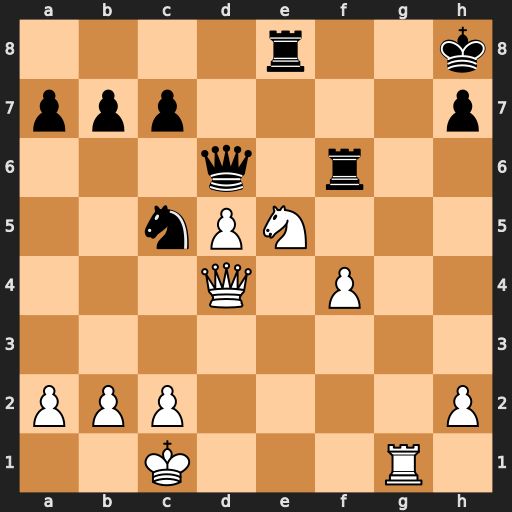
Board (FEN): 4r2k/ppp4p/3q1r2/2nPN3/3Q1P2/8/PPP4P/2K3R1
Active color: w
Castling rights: -
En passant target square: -
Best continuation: Nf7#